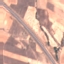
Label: Highway